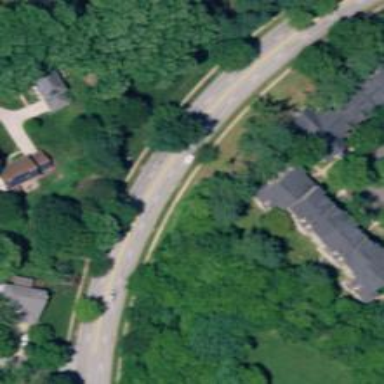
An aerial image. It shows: Tertiary road.